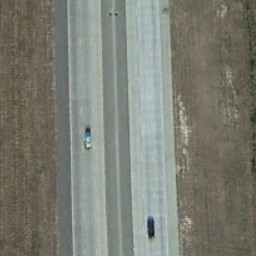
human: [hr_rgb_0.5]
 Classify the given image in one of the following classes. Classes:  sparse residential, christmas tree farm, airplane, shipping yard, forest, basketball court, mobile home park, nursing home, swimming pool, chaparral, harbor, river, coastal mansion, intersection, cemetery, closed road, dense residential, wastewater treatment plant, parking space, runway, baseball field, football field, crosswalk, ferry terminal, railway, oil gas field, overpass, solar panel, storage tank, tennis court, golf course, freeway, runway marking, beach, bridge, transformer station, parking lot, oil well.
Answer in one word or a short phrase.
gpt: freeway